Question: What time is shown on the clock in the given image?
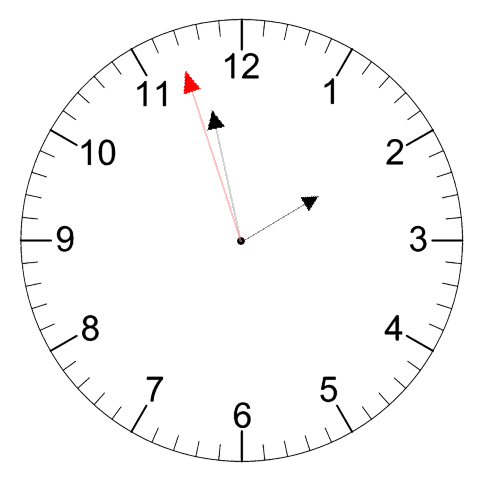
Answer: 01:57:57